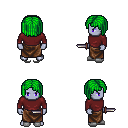
a pixel art fantasy rpg character, male body template, dark elf, purple skin, maroon long-sleeve shirt, robe skirt, green pageboy hairstyle, white slippers, dagger, four views (front, back, left, right), 2x2 character sprite sheet, small pixel art, hard edges, no anti-aliasing